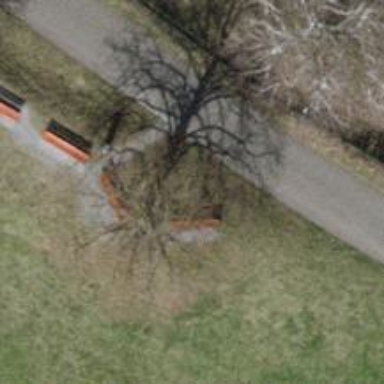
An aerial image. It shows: Red bench.